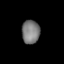
Tissue: lung
Cell type: Myeloid cells
Senescence score: 0.6207
Nuclear area (px): 413
Mean DAPI intensity: 122.155